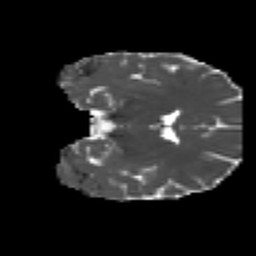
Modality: MD
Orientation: coronal
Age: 23
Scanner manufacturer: siemens
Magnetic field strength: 3 T
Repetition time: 4.52 s
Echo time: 0.084 s